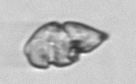
Label: Warnowia